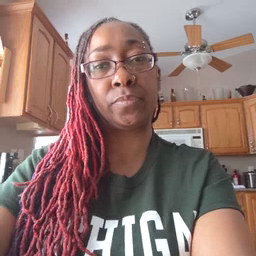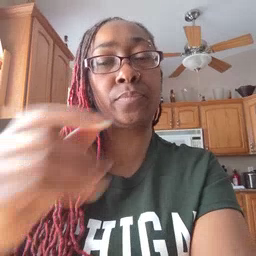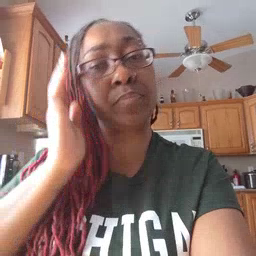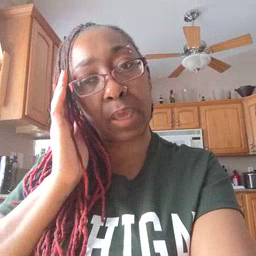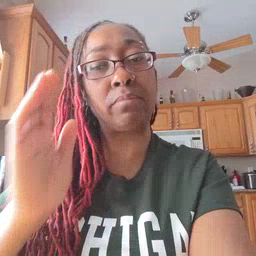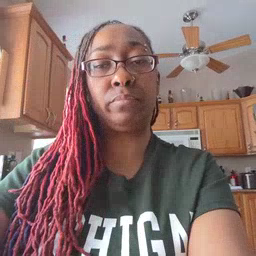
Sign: bed